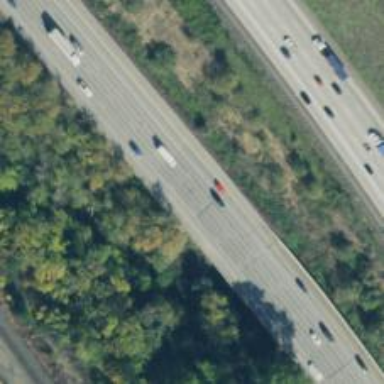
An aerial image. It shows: Motorway.